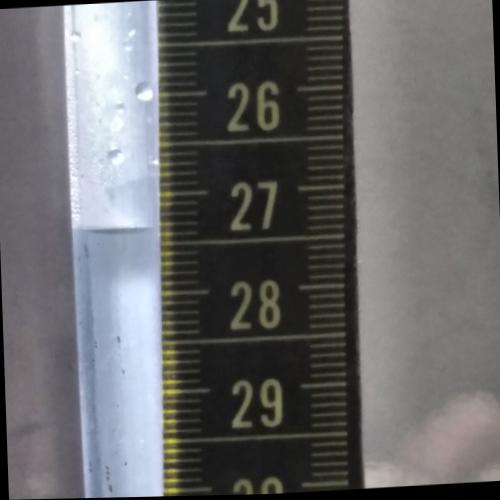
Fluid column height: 27.3 cm